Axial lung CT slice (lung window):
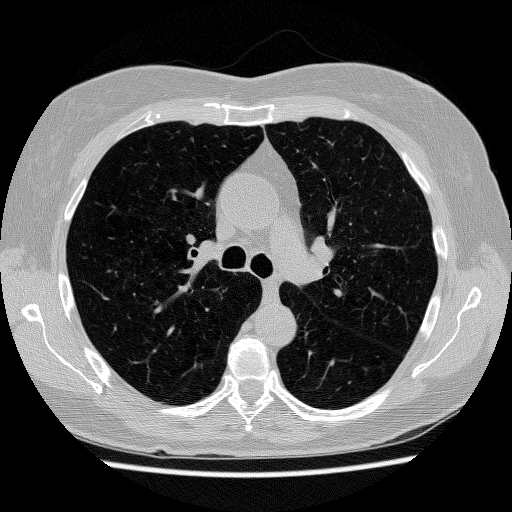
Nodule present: no